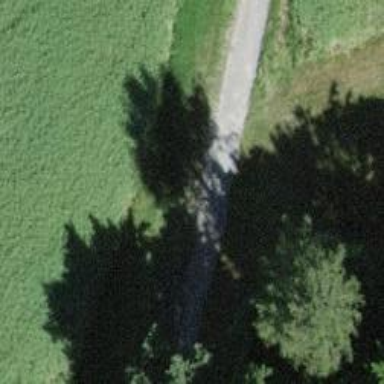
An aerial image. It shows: Unpaved track road with grade3 tracktype.